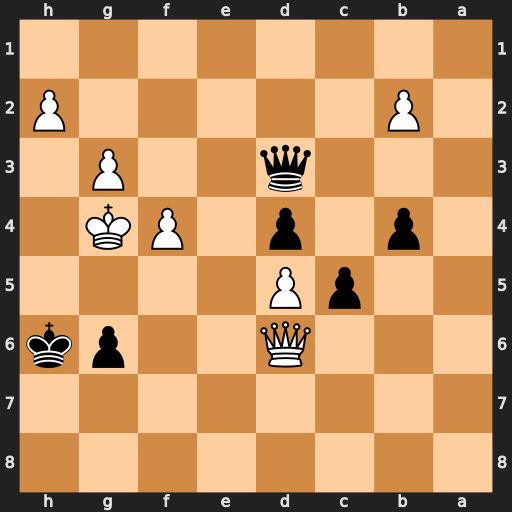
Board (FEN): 8/8/3Q2pk/2pP4/1p1p1PK1/3q2P1/1P5P/8
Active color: b
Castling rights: -
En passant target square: -
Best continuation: Qe2+ Kh3 Kh5 Qe5+ Qxe5